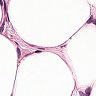
Metastatic tissue present: yes